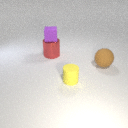
large brown rubber sphere to the right of large red metal cylinder